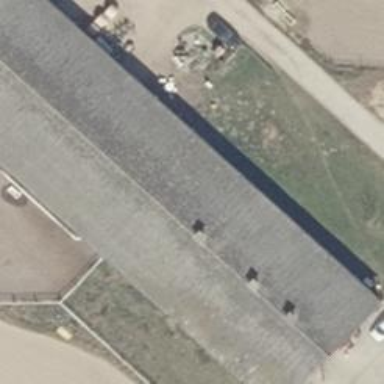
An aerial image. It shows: Stable building with gabled roof oriented along its length. The roof is grey in color.